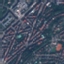
Label: Residential